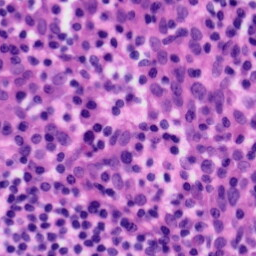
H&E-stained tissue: Tonsil